Field crop: maize
Growth stage: 2
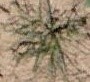
Species: salsola